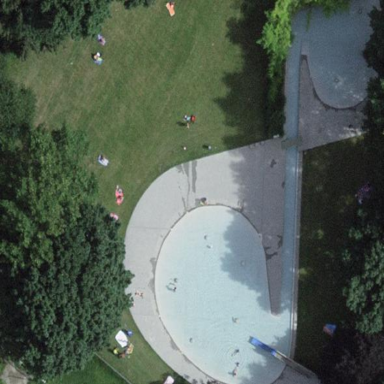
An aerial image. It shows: Swimming pool located in leisure land.